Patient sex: M
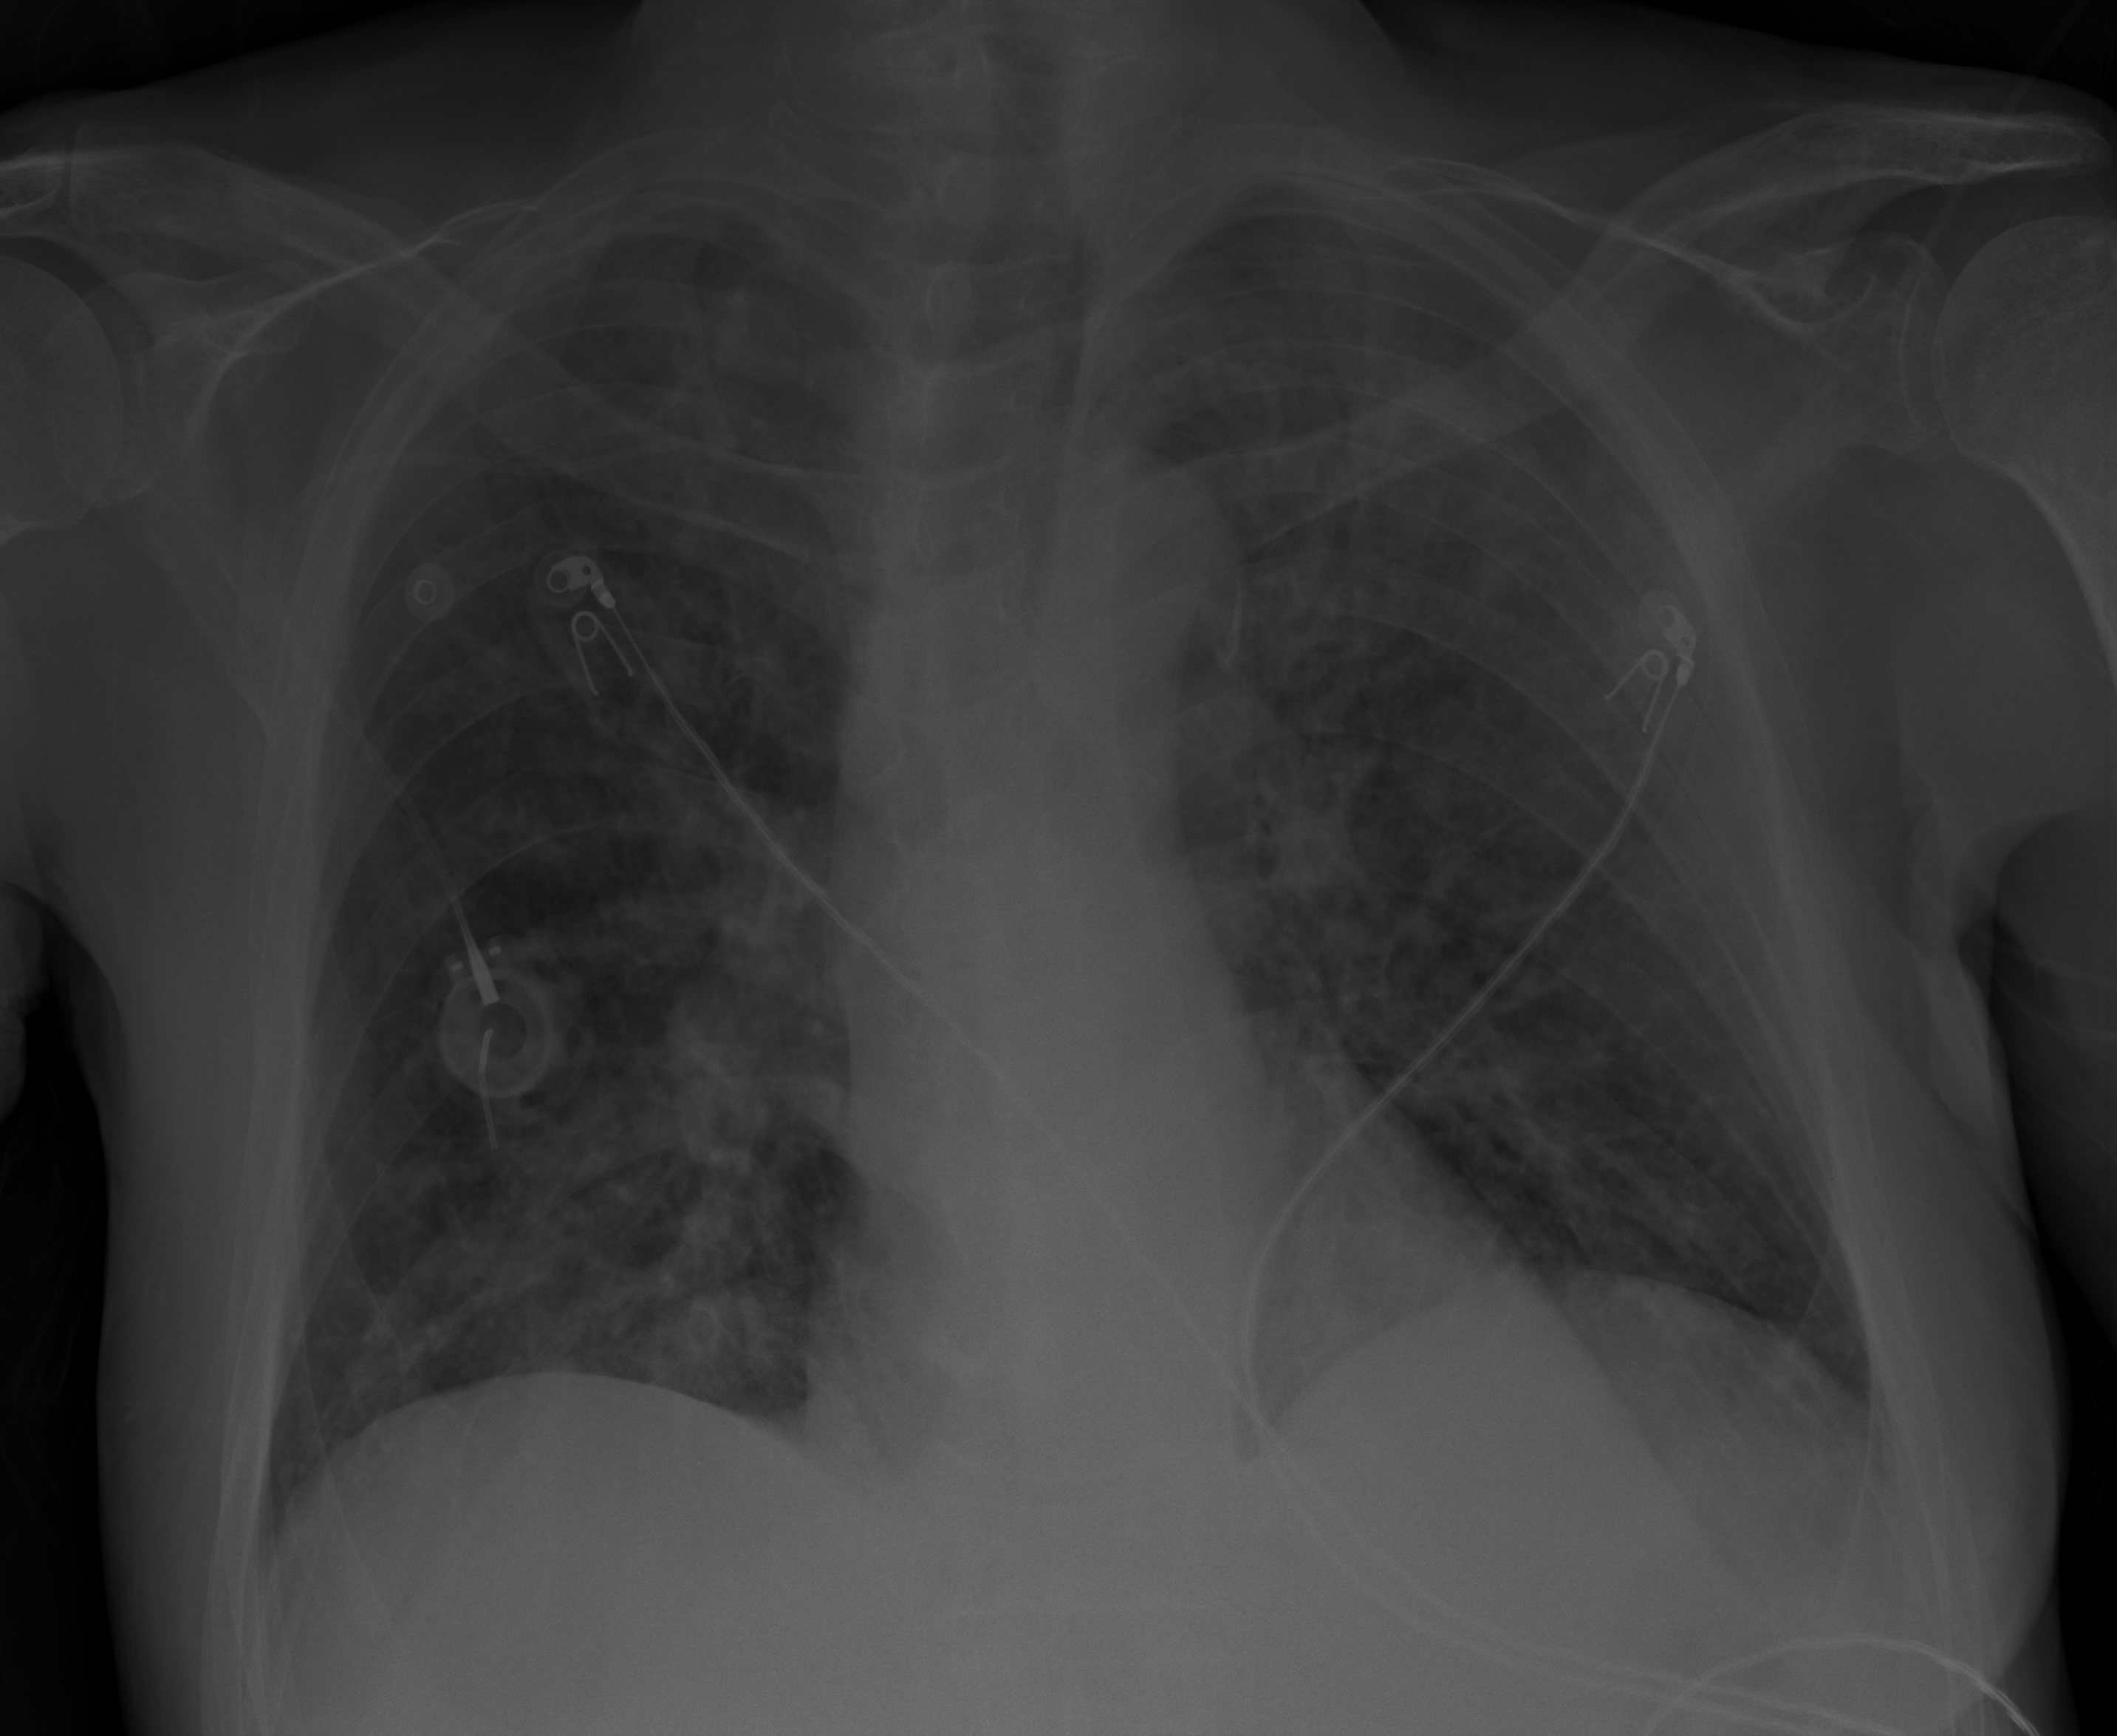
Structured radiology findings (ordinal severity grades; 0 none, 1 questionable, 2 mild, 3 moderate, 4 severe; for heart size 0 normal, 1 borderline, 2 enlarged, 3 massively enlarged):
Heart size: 0
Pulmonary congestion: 2
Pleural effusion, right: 0
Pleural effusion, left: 0
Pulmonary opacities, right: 2
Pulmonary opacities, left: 2
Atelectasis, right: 2
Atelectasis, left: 2